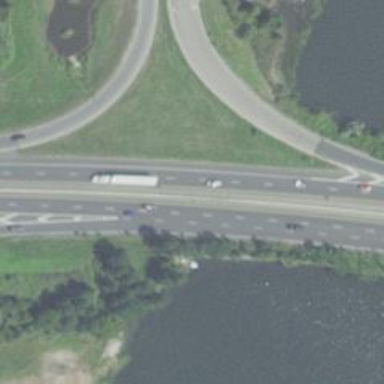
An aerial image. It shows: Asphalt motorway.